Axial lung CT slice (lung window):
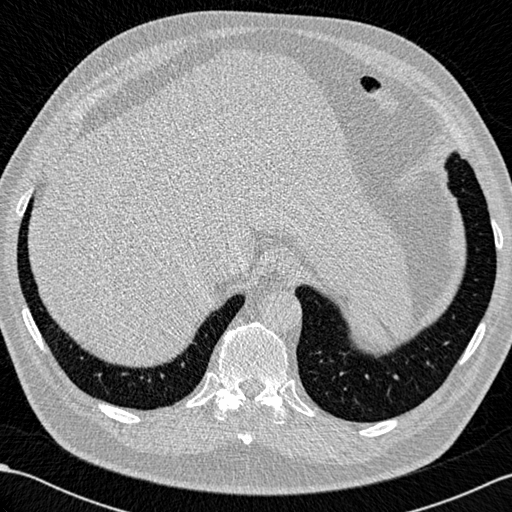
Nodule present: no